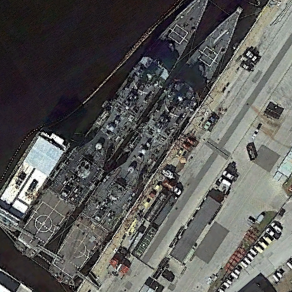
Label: cruiser